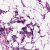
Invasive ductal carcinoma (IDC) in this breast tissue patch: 0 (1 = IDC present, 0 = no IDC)